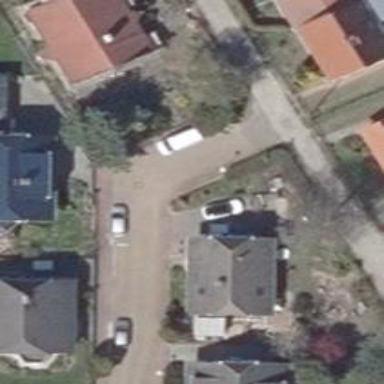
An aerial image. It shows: Residential road.